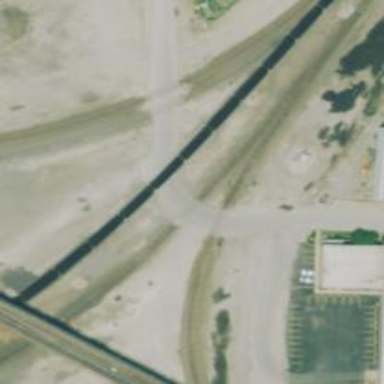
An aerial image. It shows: Road with stop sign.